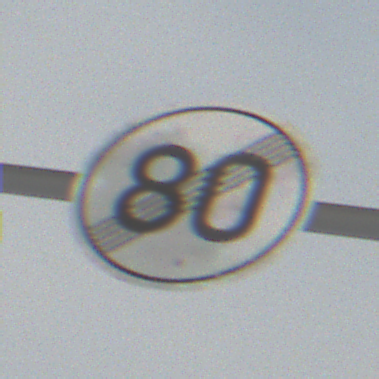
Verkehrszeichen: EndeGeschwindigkeit80
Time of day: MorningAfternoon
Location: Outdoor (Nature)
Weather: Overcast
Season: Winter
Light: Natural